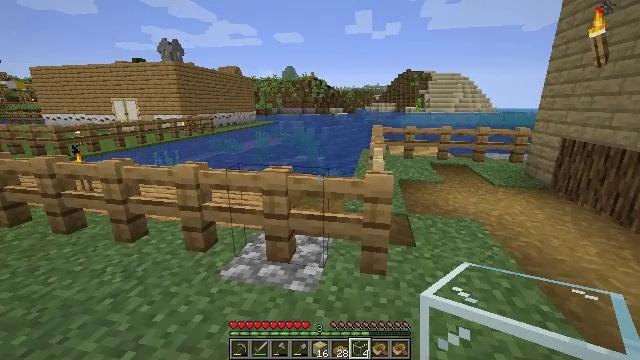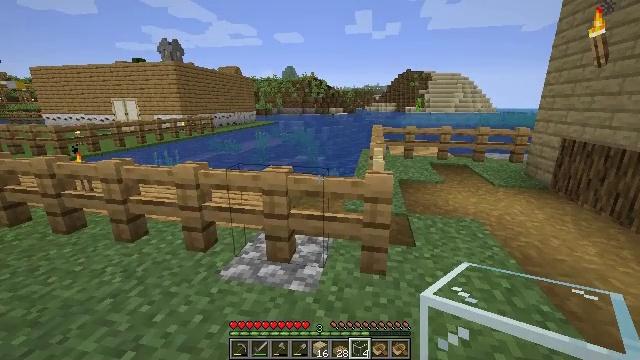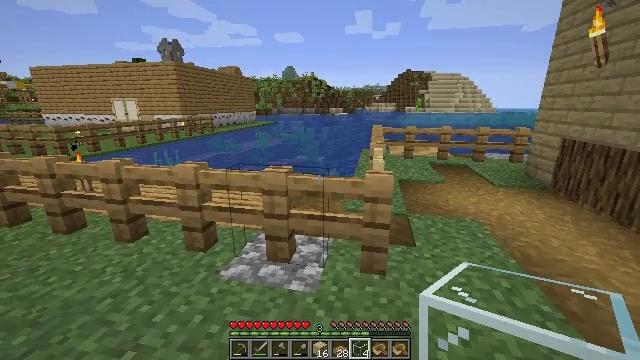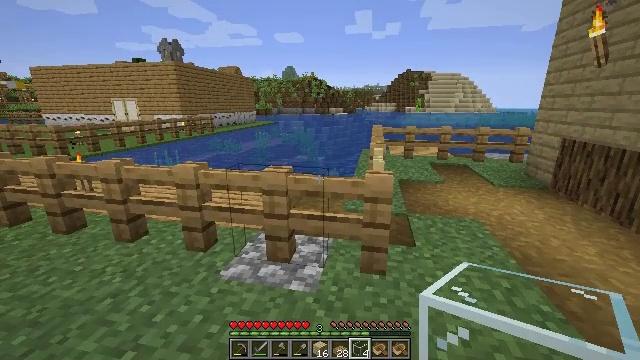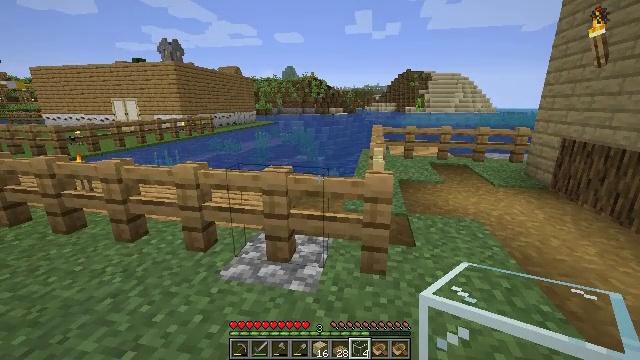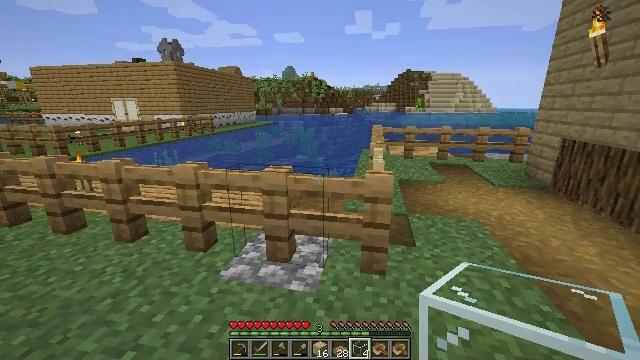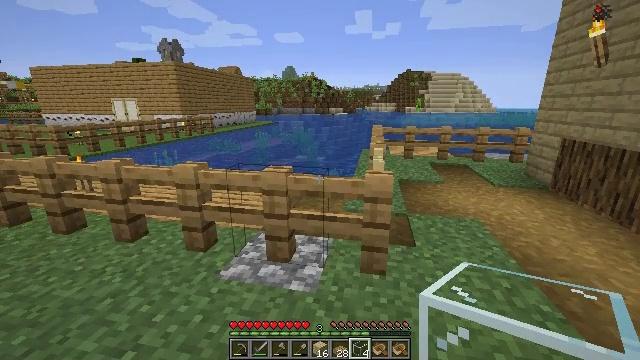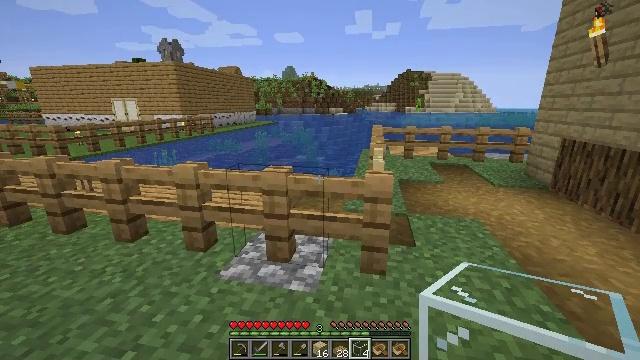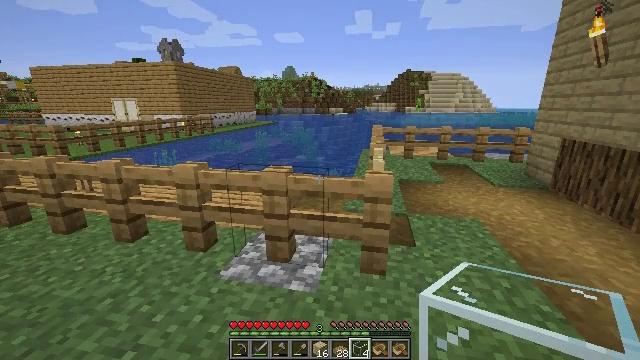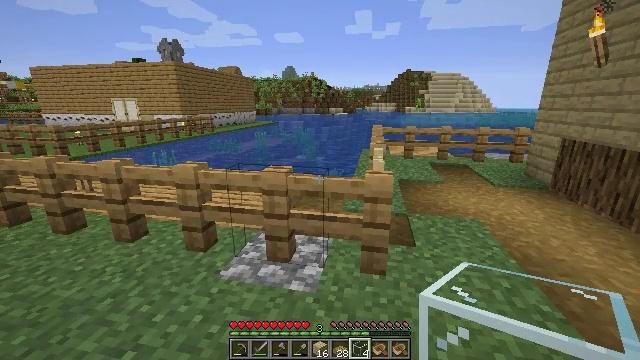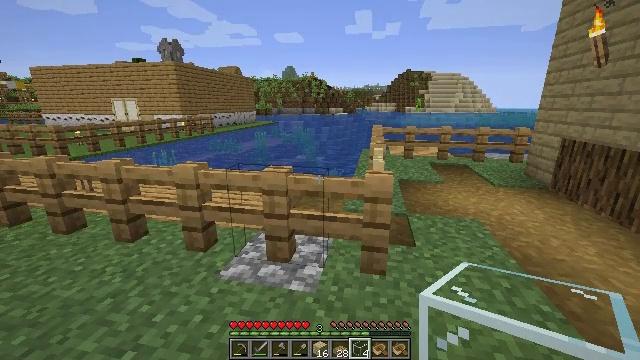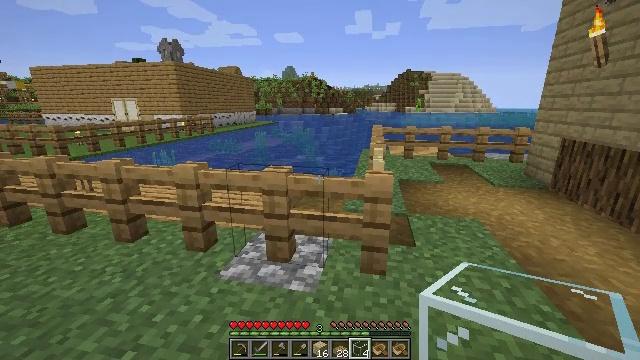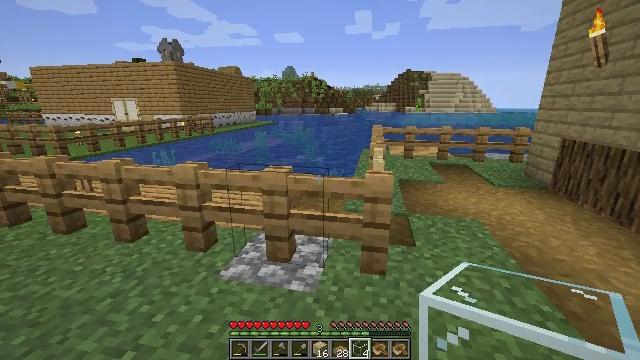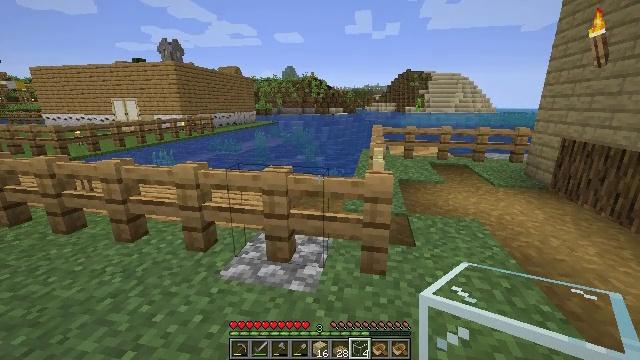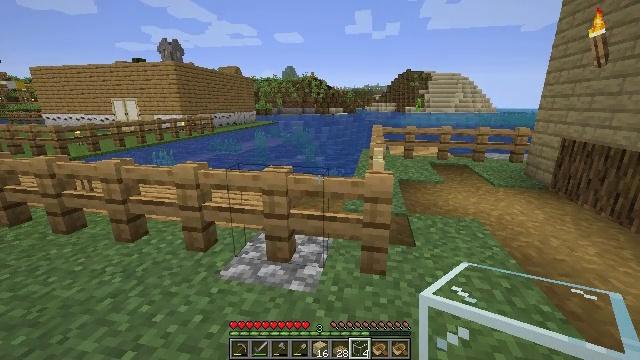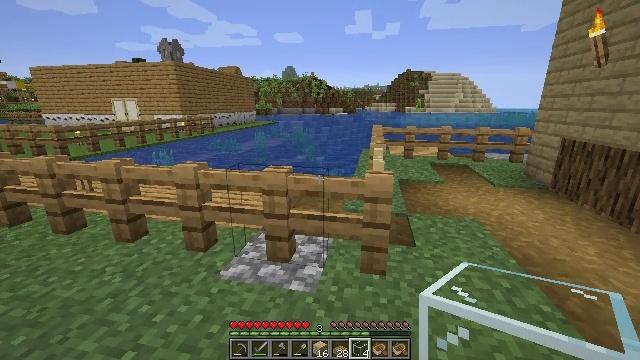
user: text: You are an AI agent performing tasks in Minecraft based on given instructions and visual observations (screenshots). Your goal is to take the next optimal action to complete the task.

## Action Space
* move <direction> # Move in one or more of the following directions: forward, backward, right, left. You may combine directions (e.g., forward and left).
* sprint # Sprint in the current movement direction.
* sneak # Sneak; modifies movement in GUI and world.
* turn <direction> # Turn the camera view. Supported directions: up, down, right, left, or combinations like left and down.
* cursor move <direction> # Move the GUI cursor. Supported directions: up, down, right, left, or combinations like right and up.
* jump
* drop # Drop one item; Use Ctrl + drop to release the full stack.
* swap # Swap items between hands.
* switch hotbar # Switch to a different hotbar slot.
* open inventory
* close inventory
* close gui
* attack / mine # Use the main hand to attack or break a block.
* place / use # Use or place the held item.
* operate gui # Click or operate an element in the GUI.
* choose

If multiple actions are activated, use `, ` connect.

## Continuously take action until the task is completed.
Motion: motion action
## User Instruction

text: Cut down the sugar cane stalks.
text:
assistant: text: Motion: no_op
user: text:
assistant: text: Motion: no_op
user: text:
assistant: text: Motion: no_op
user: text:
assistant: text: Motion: no_op
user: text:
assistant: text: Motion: no_op
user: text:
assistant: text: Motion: no_op
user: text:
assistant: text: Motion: no_op
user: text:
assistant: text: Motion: no_op
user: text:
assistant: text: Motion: no_op
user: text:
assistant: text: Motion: no_op
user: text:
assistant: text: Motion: no_op
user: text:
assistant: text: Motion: no_op
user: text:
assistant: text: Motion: no_op
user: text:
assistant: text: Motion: no_op
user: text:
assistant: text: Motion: no_op
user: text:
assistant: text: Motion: no_op
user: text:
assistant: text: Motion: no_op
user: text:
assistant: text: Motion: no_op
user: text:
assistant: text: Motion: no_op
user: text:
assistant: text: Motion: no_op
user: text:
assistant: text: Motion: no_op
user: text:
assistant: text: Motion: no_op
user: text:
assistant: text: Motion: no_op
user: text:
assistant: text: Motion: no_op
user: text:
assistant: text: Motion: no_op
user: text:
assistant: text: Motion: no_op
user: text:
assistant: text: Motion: no_op
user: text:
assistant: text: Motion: no_op
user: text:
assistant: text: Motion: no_op
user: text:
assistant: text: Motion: no_op